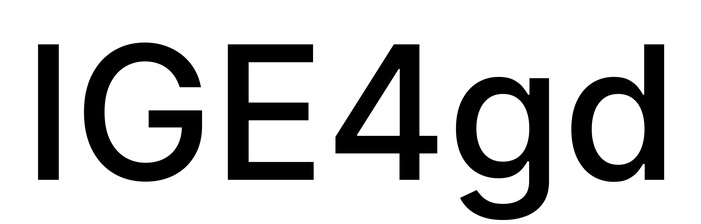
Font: Inter_Medium